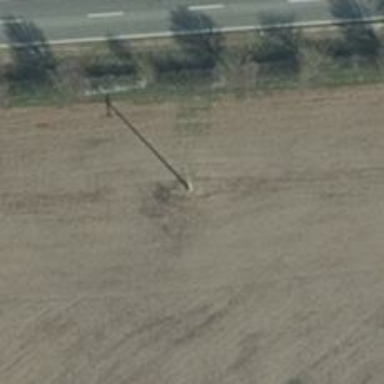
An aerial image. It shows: Power pole.